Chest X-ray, PA view. Patient: 41 years old, sex F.
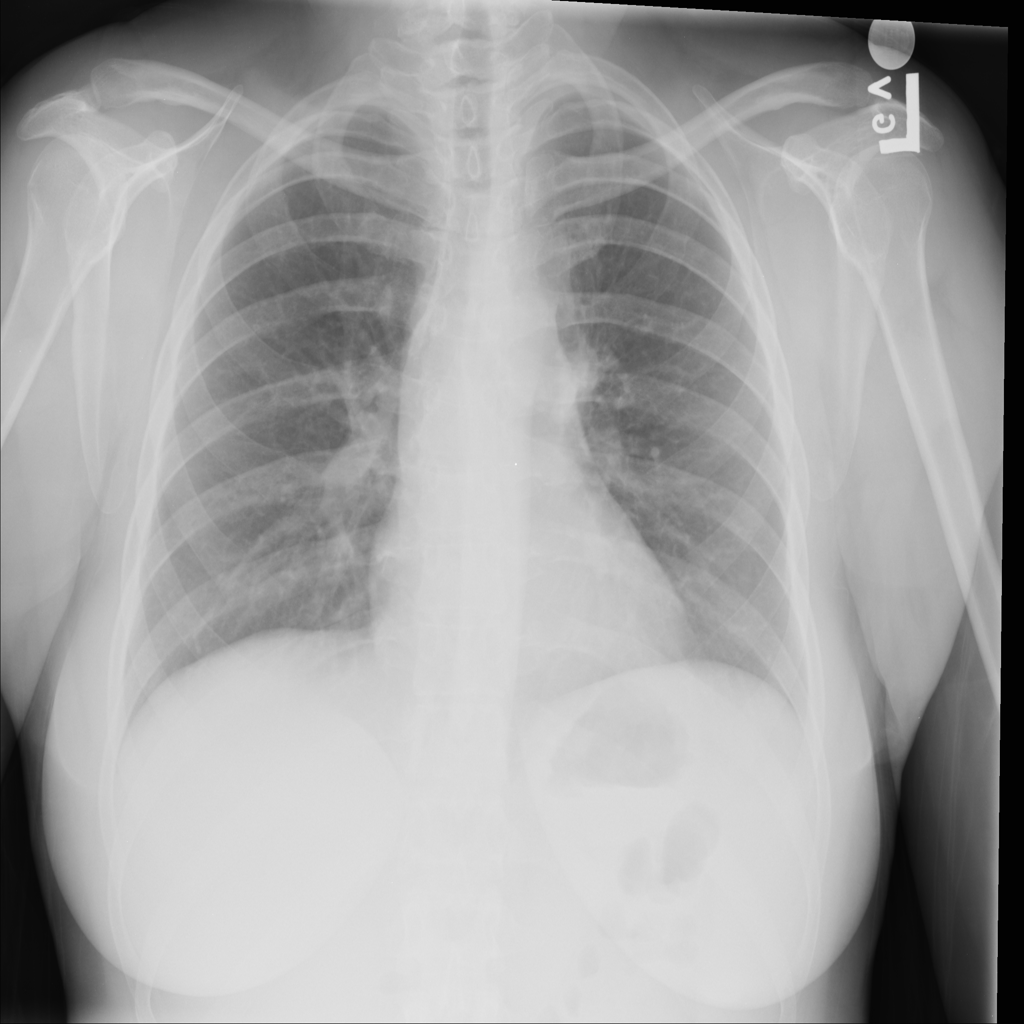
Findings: Fibrosis